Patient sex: M
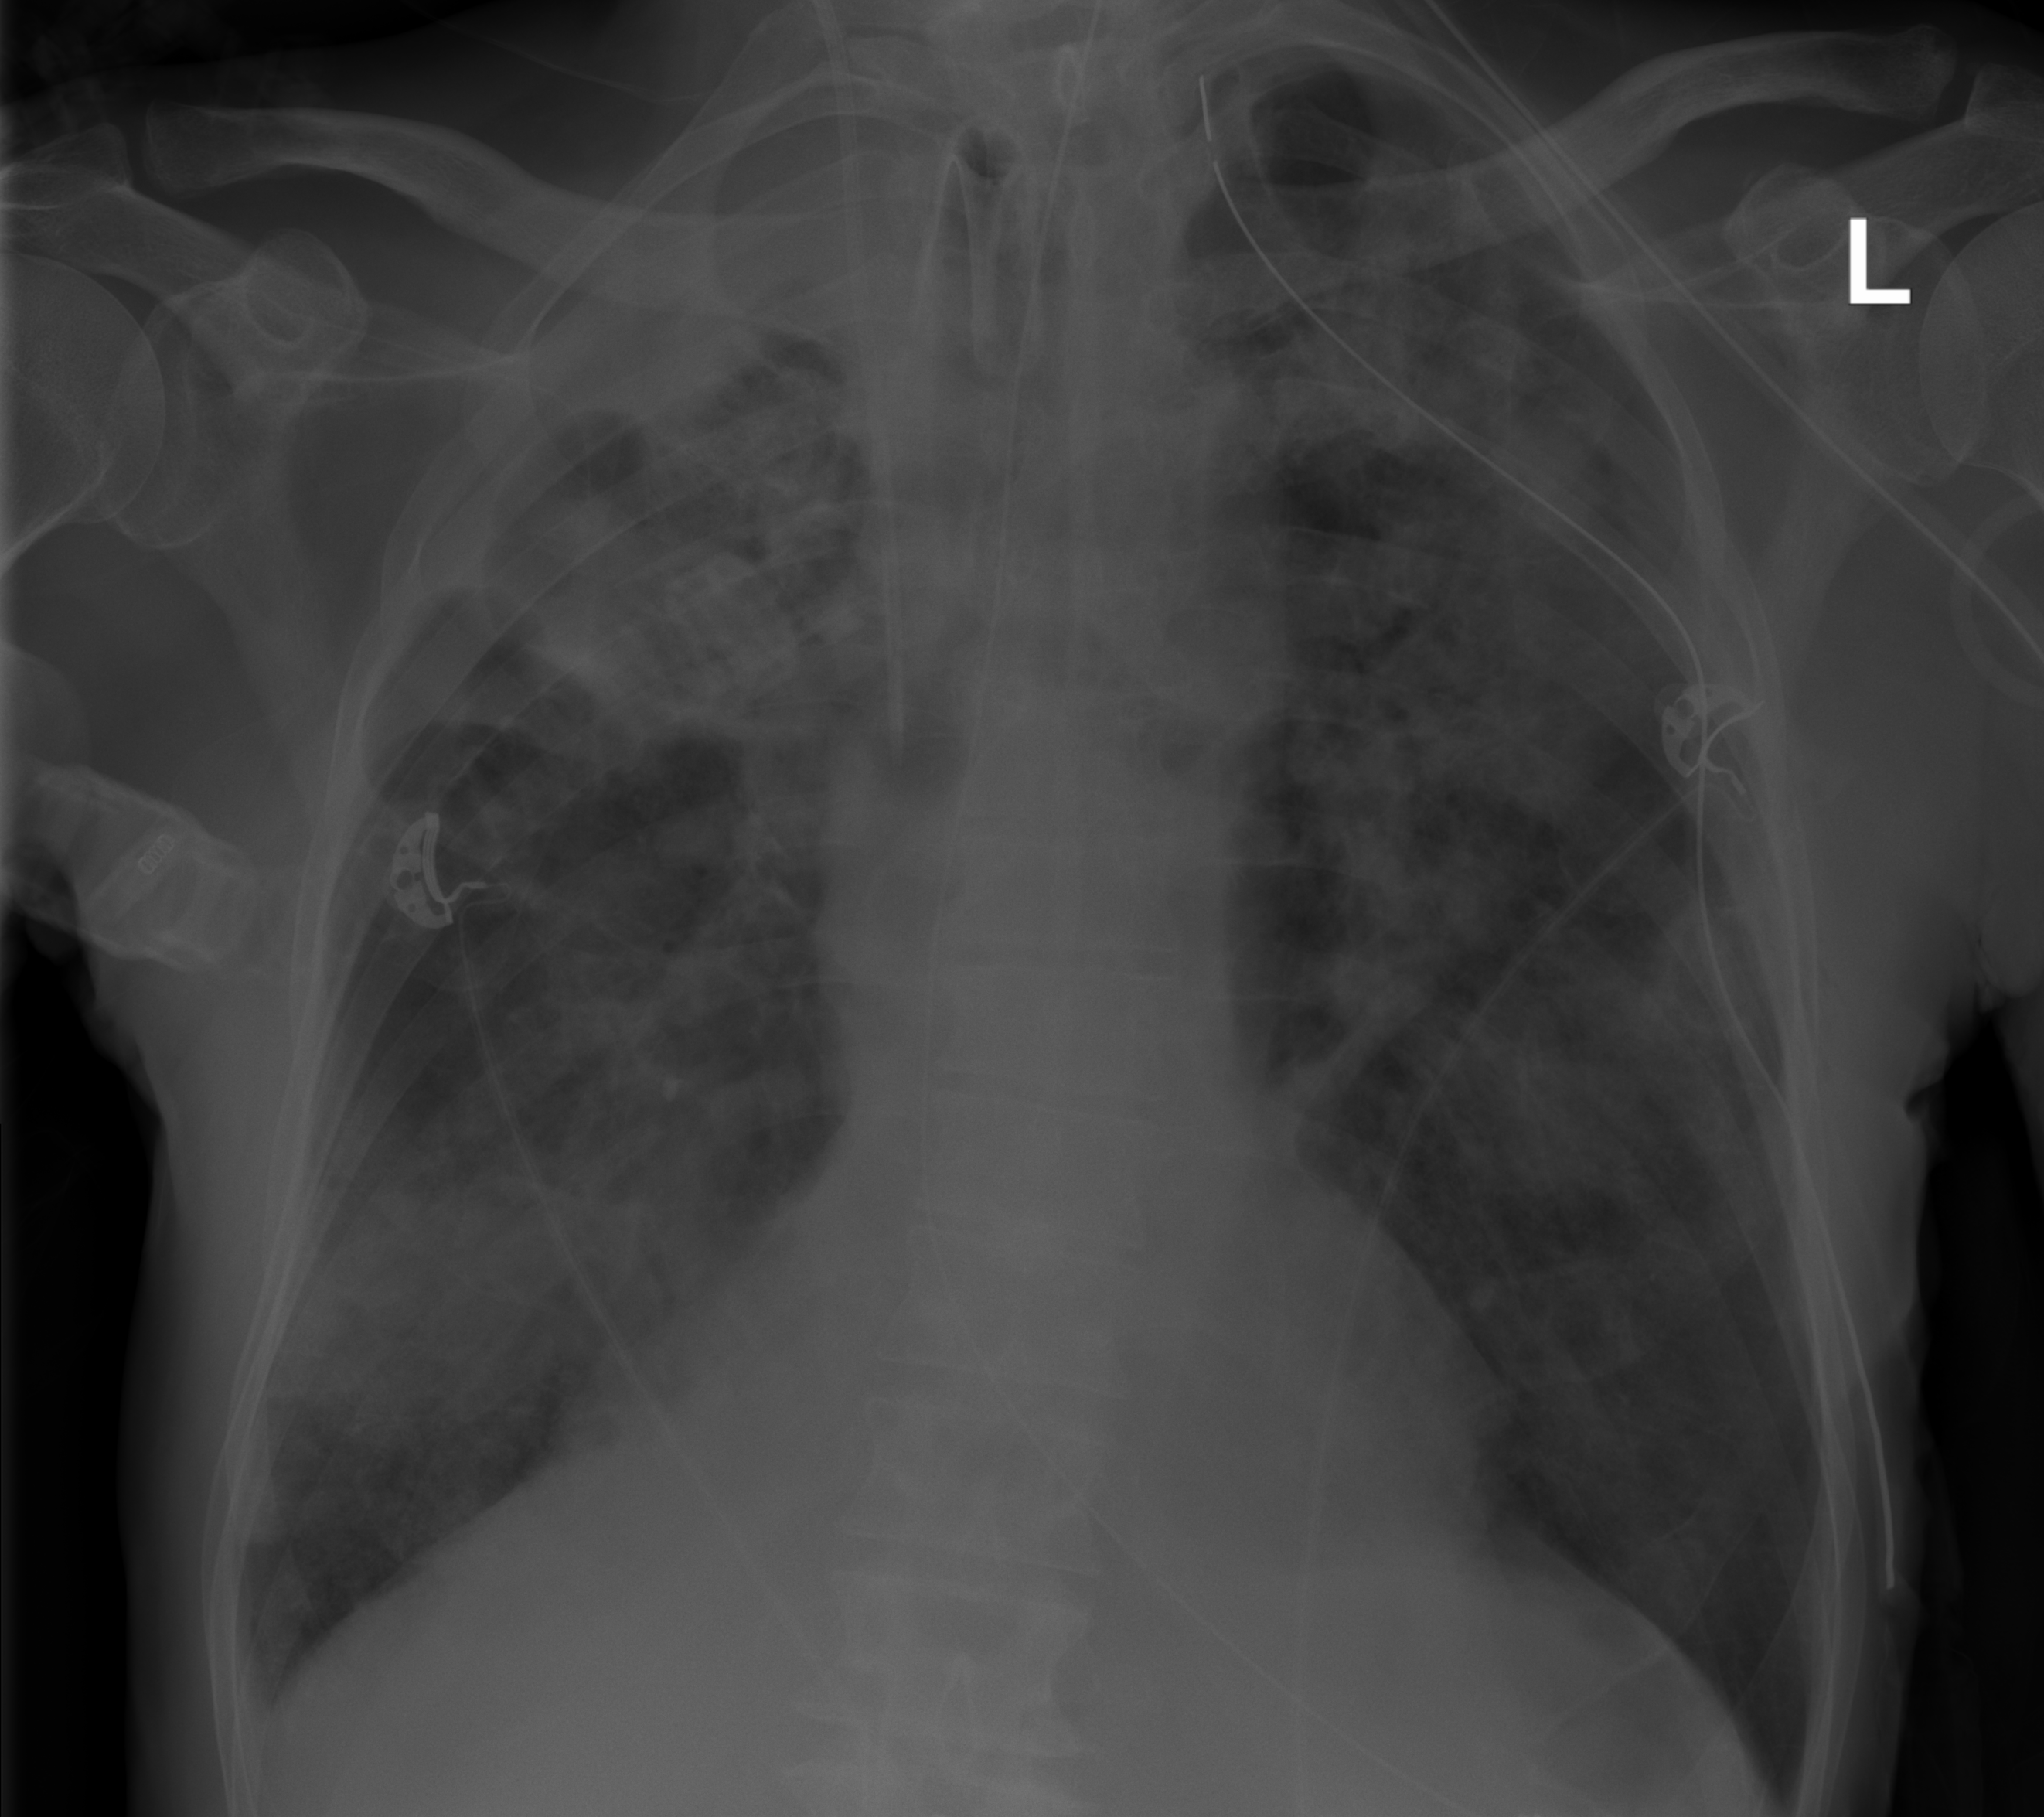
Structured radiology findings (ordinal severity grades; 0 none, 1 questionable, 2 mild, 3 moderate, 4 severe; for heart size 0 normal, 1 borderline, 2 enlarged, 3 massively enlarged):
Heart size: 0
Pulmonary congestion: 0
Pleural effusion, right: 0
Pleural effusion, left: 0
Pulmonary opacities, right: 4
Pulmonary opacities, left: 4
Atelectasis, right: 3
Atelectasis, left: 2